Question: I am developing a Winform application wherein I need a form where thumbnails of images are seen with the name of the image below it.
I was able to develop the above requirement with the help of a PictureBox placed in a UserControl and added to my form programmatically.
Now, I want a feature where multiple images can be selected simultaneously and then deleted. Unfortunately, I am finding it very difficult.
Is there any easy way of solving this or any readymade control available?

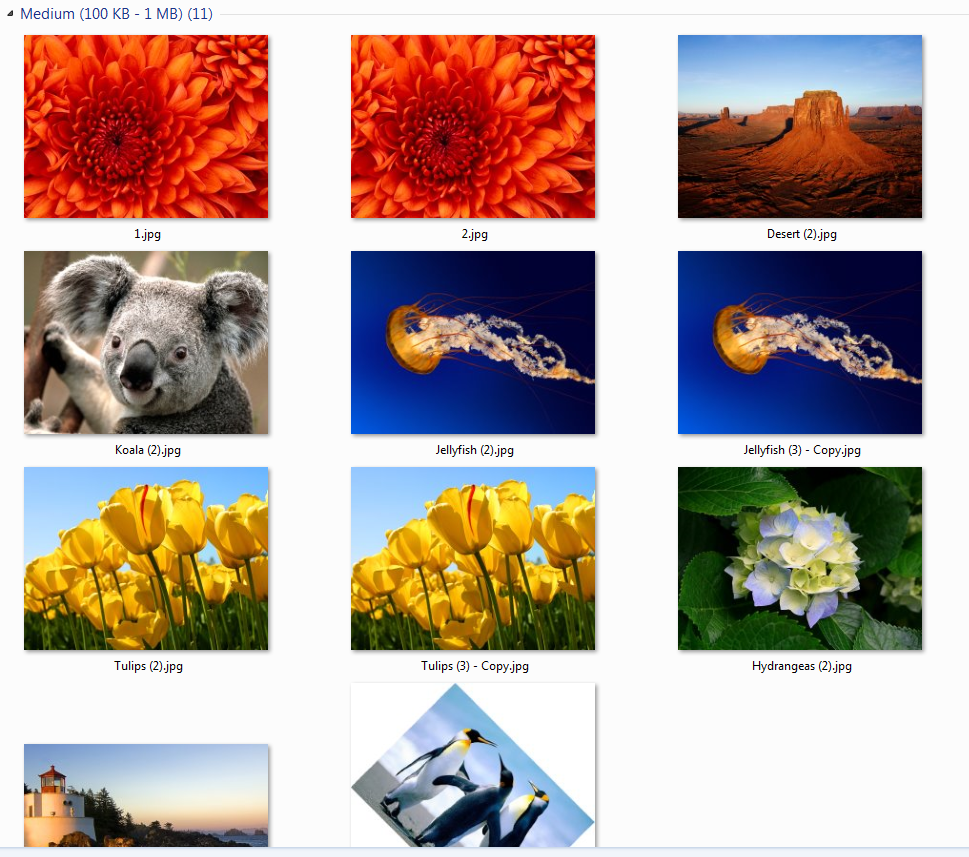
Answer: I was able to create this UI using ImageListView control available from the following article.
> ImageListView is a .NET 2.0 control for displaying a list of image files. It looks and operates similar to the standard ListView control. Image thumbnails are loaded asynchronously with a separate background thread. The look of the control can be completely customized using custom renderers.
<URL>
The latest control source code is available on
<URL>